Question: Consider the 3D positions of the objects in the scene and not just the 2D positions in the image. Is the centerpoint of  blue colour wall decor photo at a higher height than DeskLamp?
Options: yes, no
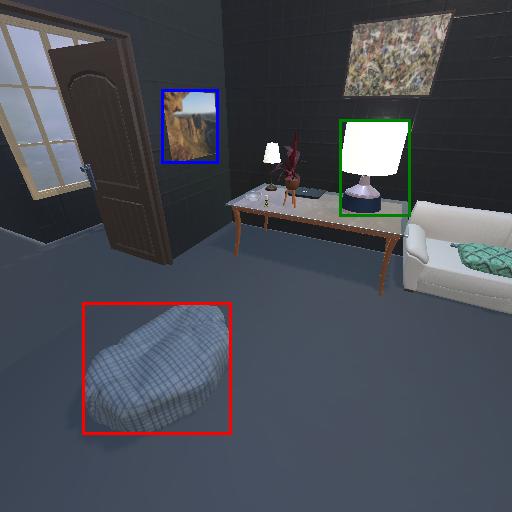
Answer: yes